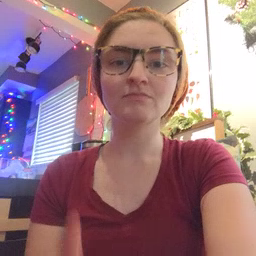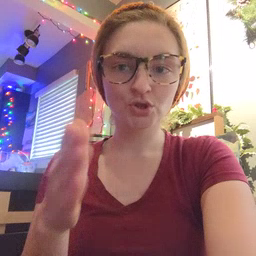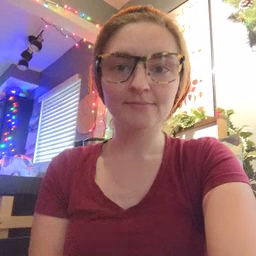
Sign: fish